Question: We have white tintColor in whole app.
See on cancel button. Is is white.

How can we change its color?
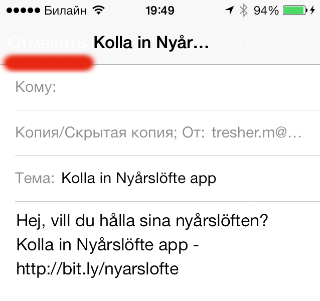
Answer: You can do this by changing [UIBarButtonItem appearance], e.g.:
'''
NSDictionary *textAttributes = @{UITextAttributeTextColor: [UIColor blackColor]};
[[UIBarButtonItem appearance] setTitleTextAttributes:textAttributes forState:UIControlStateNormal];
'''